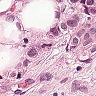
Metastatic tissue present: yes